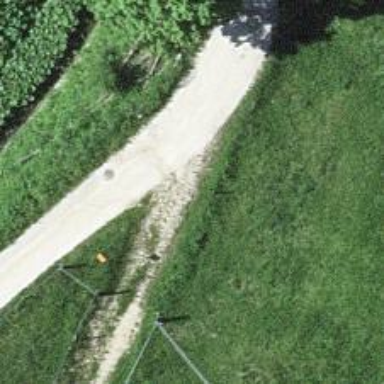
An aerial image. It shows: Pipeline marker.